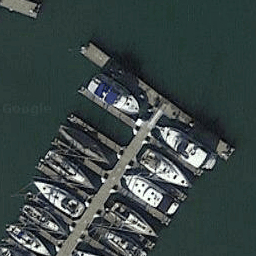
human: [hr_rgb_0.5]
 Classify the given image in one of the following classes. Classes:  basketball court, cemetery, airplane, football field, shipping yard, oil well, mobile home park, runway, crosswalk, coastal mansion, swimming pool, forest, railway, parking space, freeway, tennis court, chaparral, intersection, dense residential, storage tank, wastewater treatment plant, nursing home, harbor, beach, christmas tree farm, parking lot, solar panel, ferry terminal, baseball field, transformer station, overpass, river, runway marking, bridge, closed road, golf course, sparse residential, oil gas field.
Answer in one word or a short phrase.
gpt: harbor